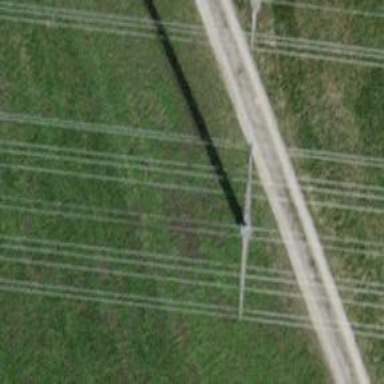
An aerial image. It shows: Power tower.